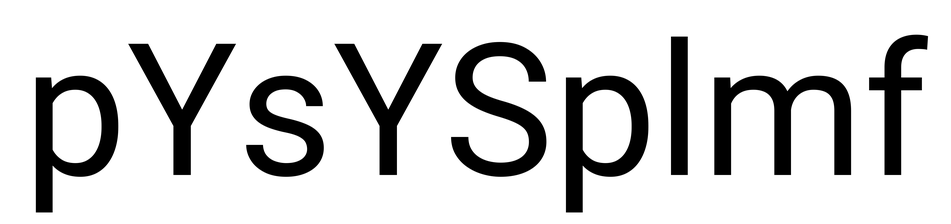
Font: Roboto_Regular